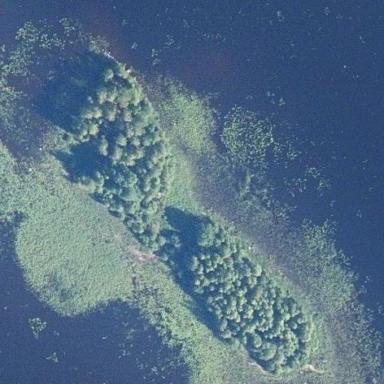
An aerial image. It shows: Island covered with woodland.